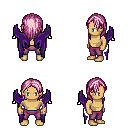
a pixel art fantasy rpg character, male body template, human, tanned skin, purple wings, magenta pants, pink long hairstyle, four views (front, back, left, right), 2x2 character sprite sheet, small pixel art, hard edges, no anti-aliasing